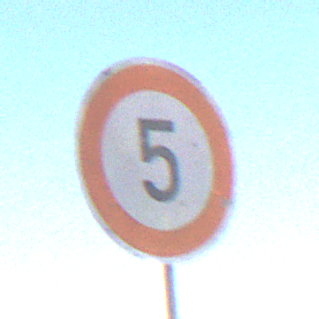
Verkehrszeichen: Geschwindigkeit5
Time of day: MorningAfternoon
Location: Outdoor (Nature)
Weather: Clear
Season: NotSpecified
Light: Natural